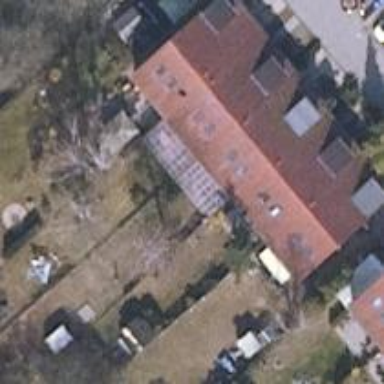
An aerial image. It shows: Terrace building.